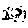
Label: moon